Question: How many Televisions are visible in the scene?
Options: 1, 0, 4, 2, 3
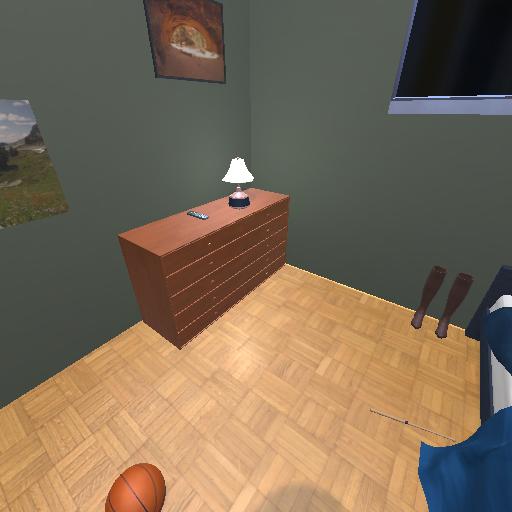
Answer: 1